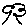
Label: tree